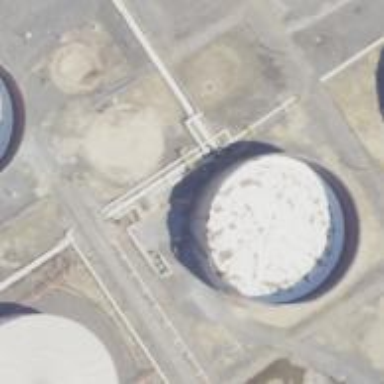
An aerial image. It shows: Storage tank which is man-made and housed in building.